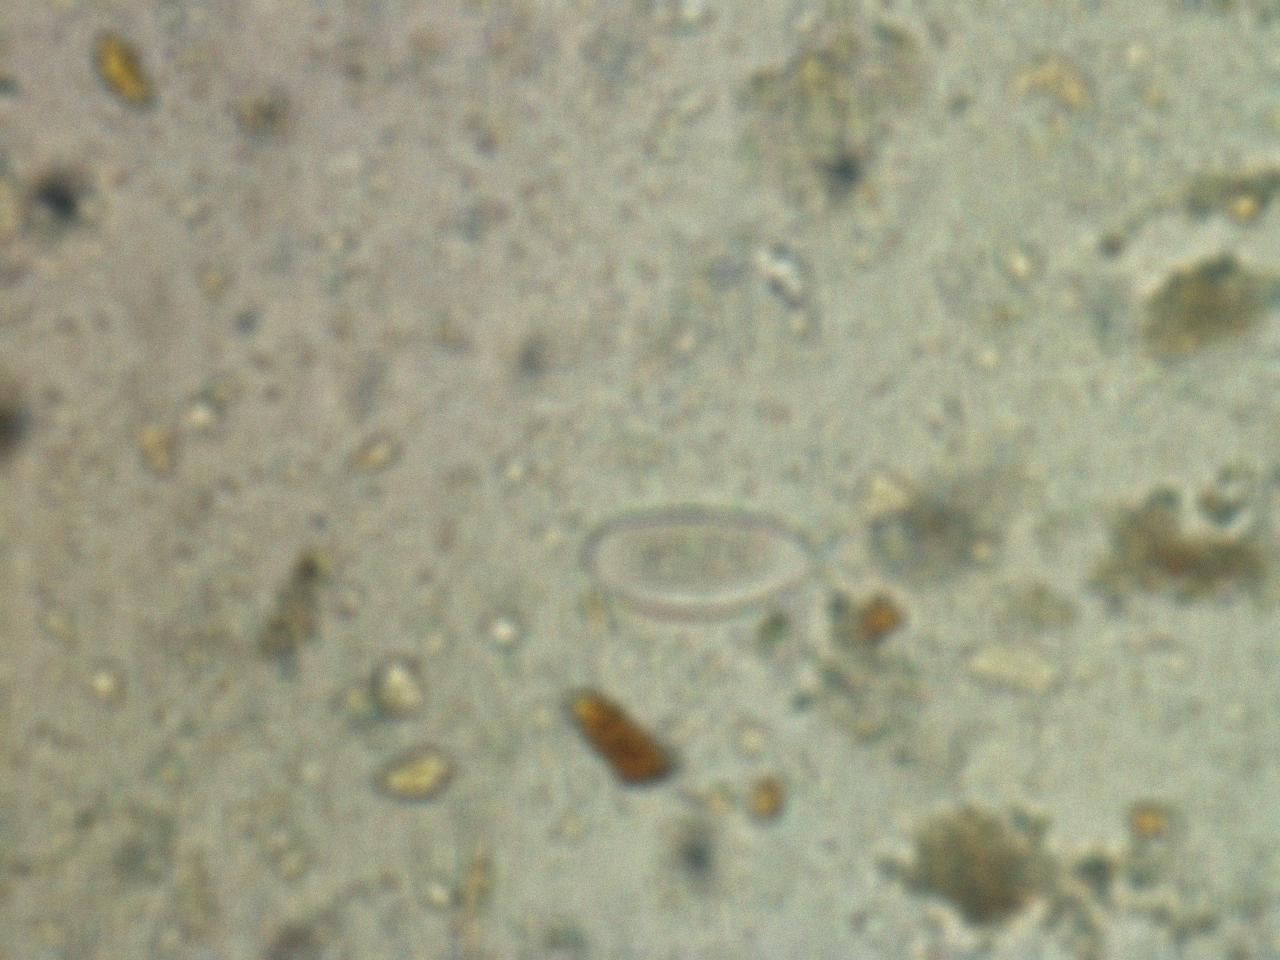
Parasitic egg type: Enterobius vermicularis